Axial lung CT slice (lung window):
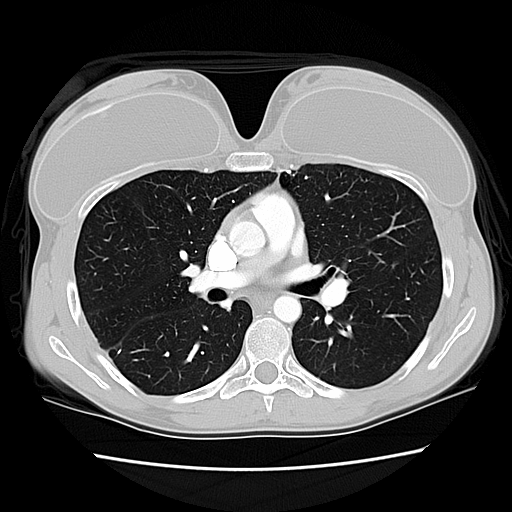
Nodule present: no